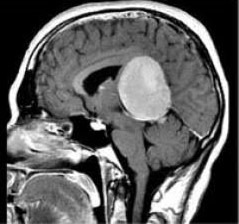
Label: meningioma